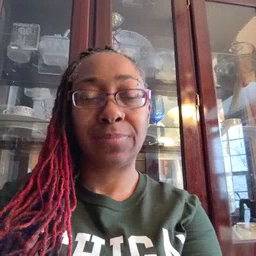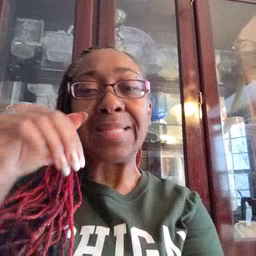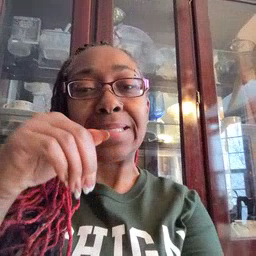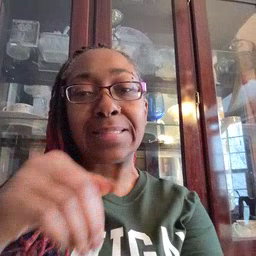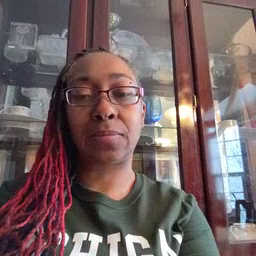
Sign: night